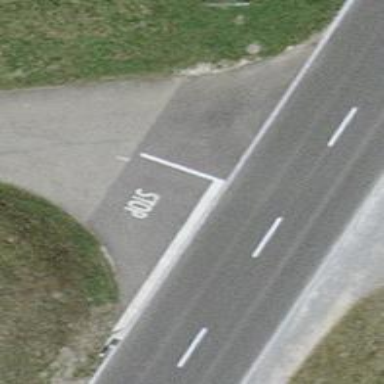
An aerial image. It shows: Stop road.